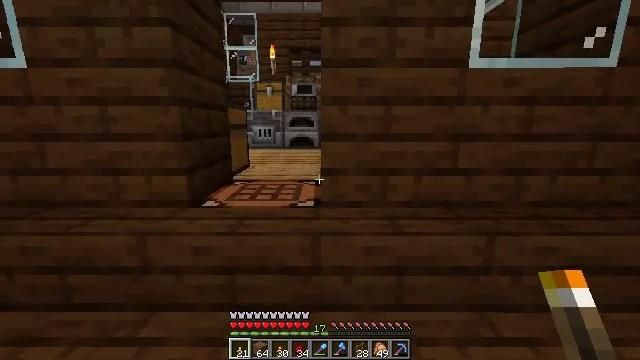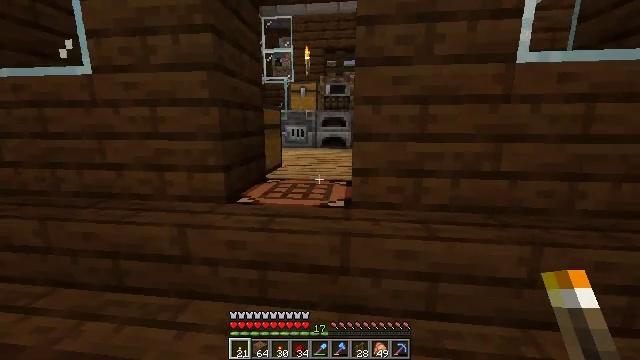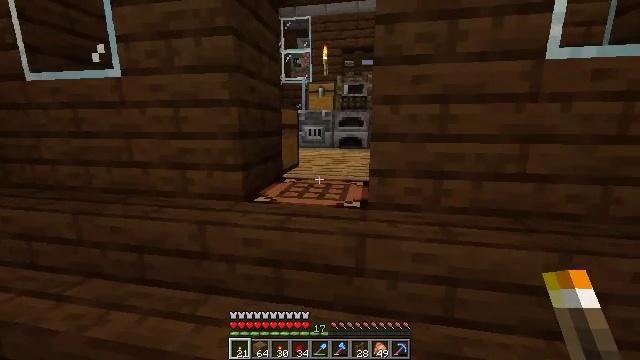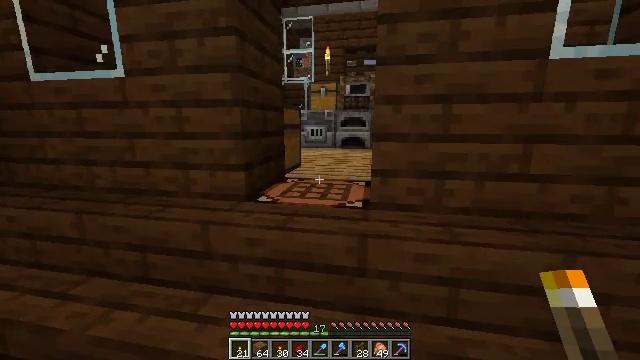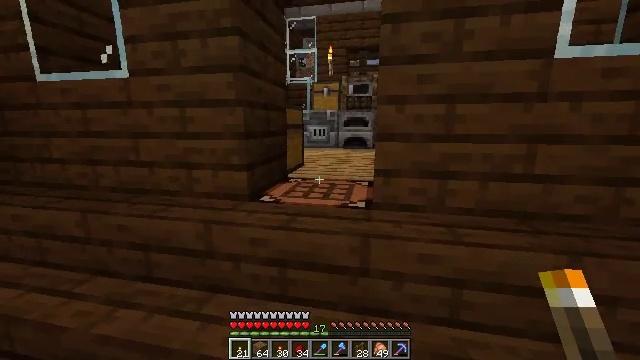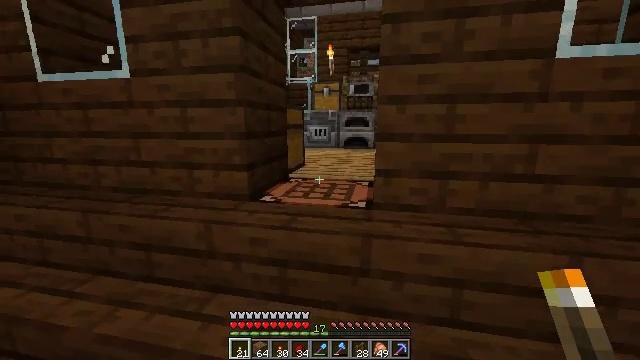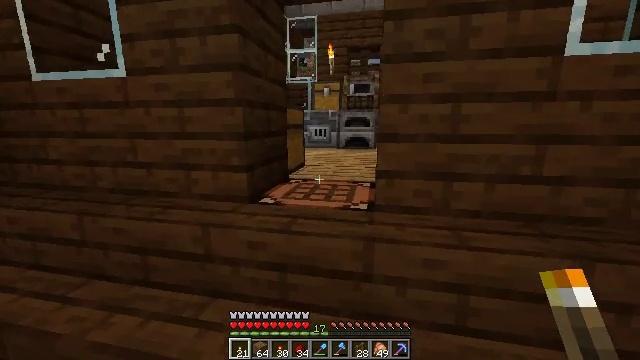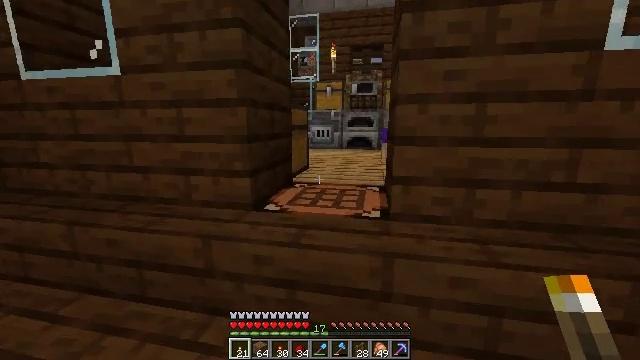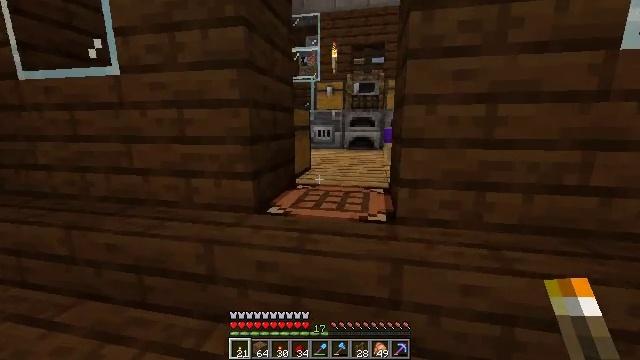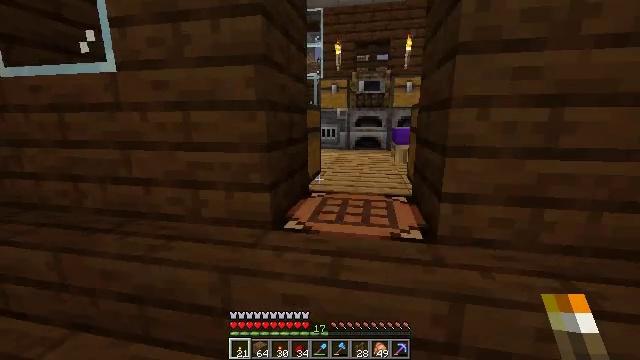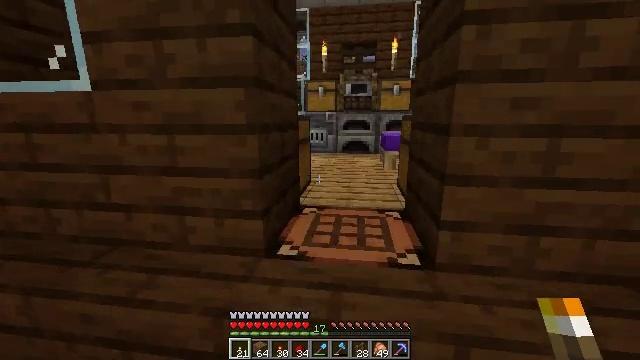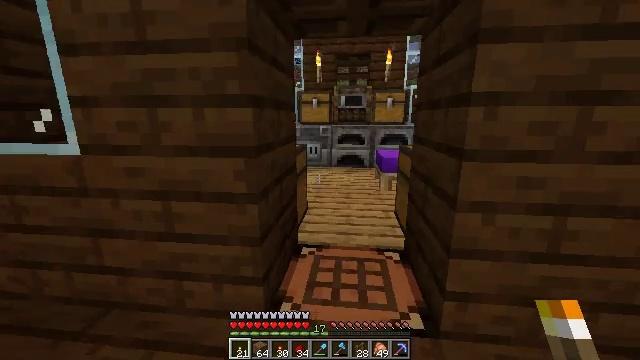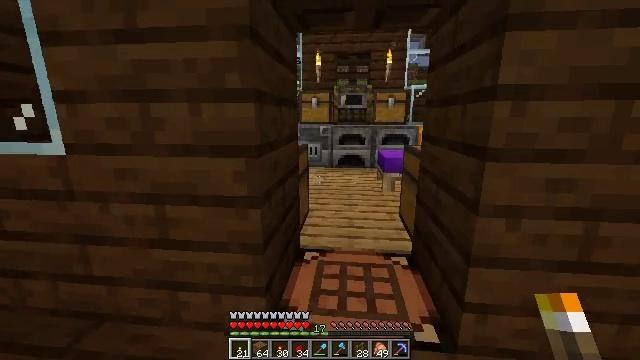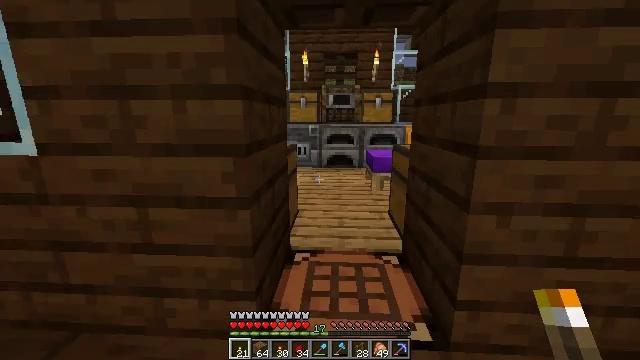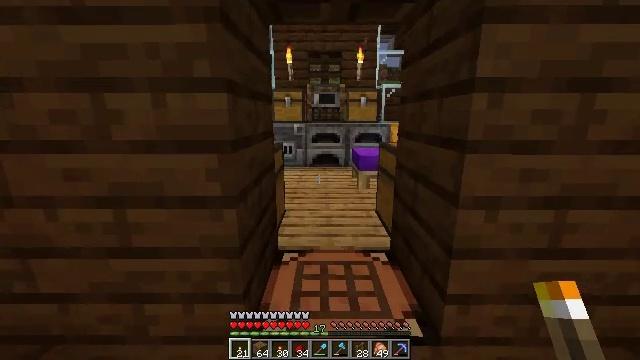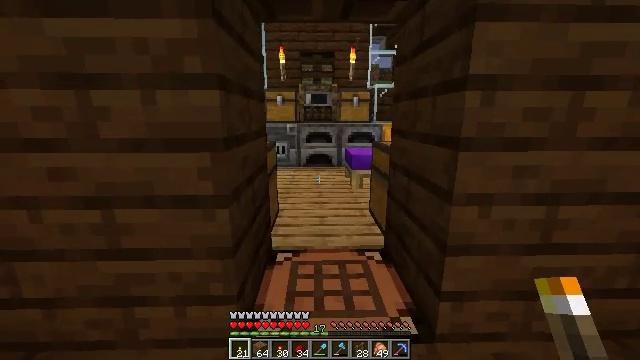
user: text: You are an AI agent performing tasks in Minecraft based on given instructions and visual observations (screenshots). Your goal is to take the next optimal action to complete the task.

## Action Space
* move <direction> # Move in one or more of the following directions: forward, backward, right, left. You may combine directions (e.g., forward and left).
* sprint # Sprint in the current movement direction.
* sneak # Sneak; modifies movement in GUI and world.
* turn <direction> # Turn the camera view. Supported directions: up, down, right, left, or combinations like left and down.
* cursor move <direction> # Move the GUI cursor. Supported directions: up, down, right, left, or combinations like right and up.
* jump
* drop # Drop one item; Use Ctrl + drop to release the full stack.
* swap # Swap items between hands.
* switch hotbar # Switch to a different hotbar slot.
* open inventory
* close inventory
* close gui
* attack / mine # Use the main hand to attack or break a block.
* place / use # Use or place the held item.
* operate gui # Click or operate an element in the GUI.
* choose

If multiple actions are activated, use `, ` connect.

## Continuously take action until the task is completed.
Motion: motion action
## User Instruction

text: Open the crafting table and craft a spruce pressure plate with spruce planks.
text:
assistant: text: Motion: turn left
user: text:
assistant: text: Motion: turn left
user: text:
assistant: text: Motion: no_op
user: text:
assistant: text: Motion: no_op
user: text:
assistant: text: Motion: no_op
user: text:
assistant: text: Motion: move forward
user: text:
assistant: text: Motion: move forward and move left
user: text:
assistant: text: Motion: move forward and move left
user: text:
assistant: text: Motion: move forward and move left
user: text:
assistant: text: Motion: move forward, turn right
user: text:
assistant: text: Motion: turn right
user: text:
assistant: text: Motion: no_op
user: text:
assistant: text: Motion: turn right
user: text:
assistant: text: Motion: turn right
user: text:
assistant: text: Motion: turn right
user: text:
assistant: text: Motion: no_op
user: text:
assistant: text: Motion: no_op
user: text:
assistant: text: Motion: move forward
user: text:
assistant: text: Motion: move forward
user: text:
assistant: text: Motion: move forward
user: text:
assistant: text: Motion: move forward
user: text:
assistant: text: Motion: move forward
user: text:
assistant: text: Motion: move forward
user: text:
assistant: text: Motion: move forward
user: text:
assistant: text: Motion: move forward
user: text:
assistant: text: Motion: move forward
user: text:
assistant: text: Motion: move forward, sprint
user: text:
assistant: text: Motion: move forward, sprint
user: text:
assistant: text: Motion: move forward, sprint
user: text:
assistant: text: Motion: move forward, sprint